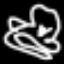
Label: frog